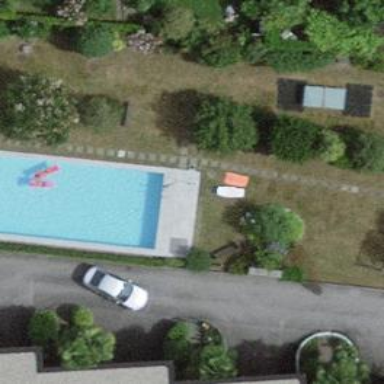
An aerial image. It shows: Swimming pool located in leisure land.